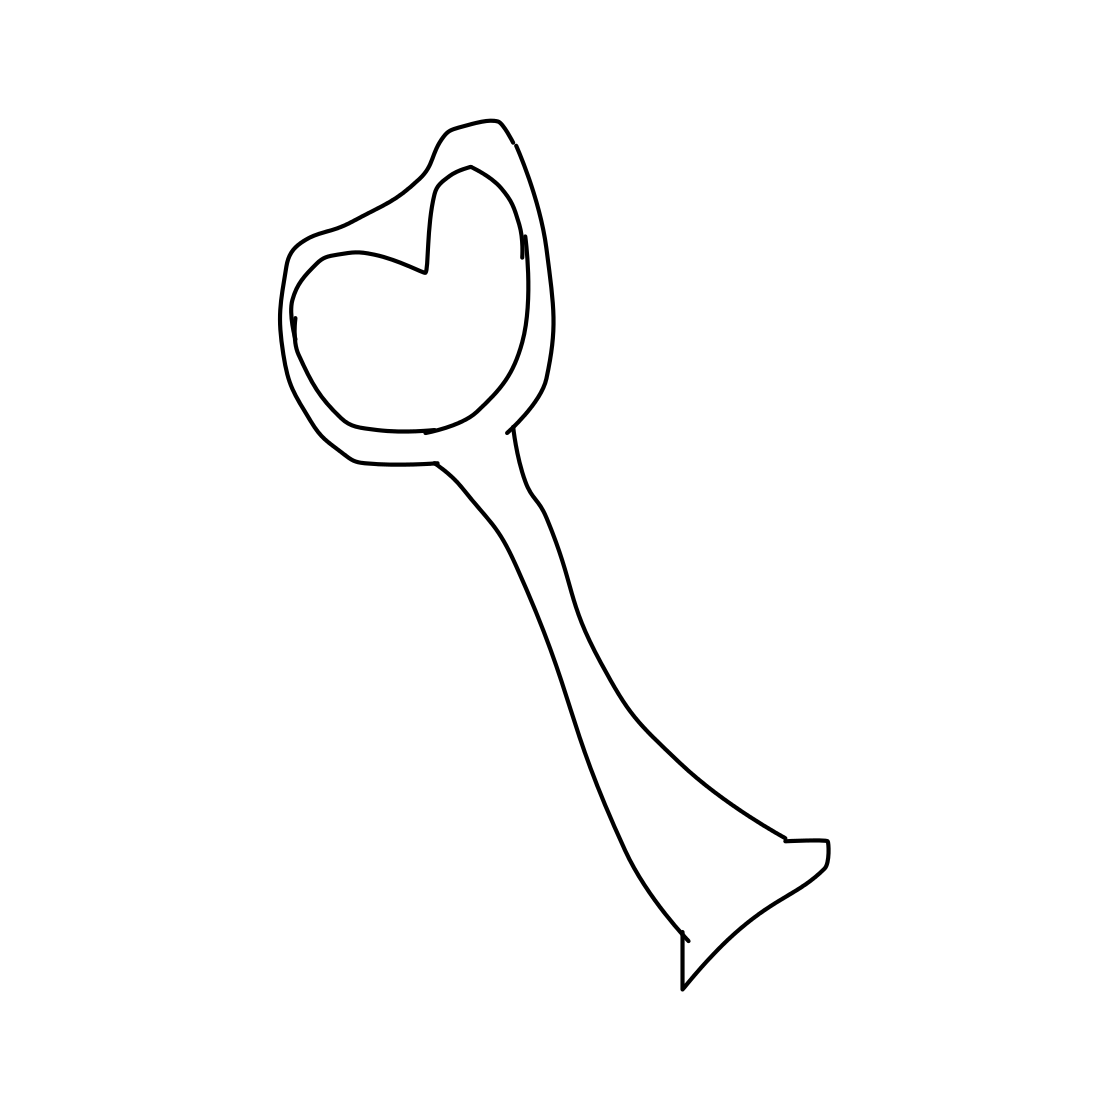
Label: bottle opener